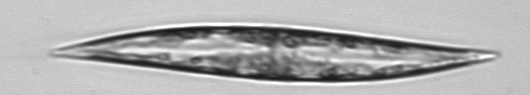
Label: Pleurosigma